Aerial crown-view tile of a tropical tree (Barro Colorado Island, Panama), acquired 20250715:
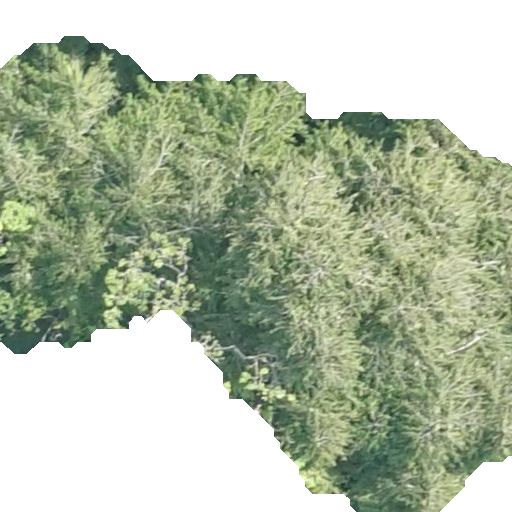
Species: Quararibea pterocalyx
GBIF accepted scientific name: Quararibea pterocalyx
Crown area: 291.934 m²